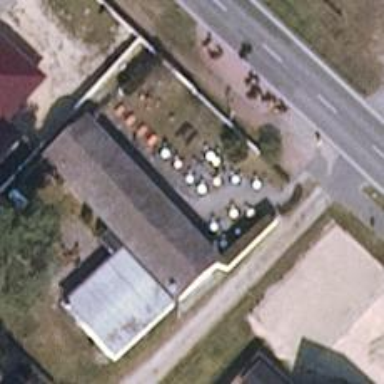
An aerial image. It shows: Cafe.